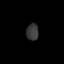
Tissue: lung
Cell type: Endothelial cells
Senescence score: 0.6714
Nuclear area (px): 199
Mean DAPI intensity: 55.864